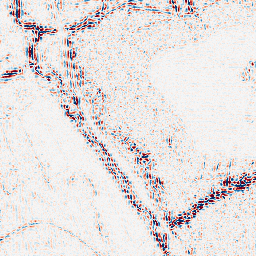
Category: wavelet
Decomposition family: wavelet_dwt
Decomposition parameters: wavelet: coif2
level: 2
Upsampling method: sinc_hamming
Upsampling parameters: scale: 4
kernel_size: 8
Upsampling scale: 4